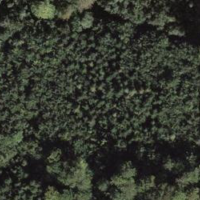
EUNIS habitat code: 41
Species observed at this site:
Salvia glutinosa